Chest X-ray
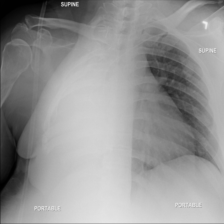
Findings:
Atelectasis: negative
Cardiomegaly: negative
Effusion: negative
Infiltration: negative
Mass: negative
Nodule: positive
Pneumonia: negative
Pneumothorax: negative
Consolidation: negative
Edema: negative
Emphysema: negative
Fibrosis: negative
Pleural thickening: negative
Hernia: negative